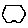
Label: hexagon